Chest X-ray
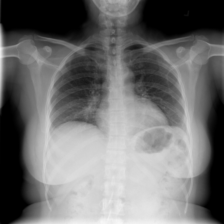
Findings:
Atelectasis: negative
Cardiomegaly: negative
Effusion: negative
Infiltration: positive
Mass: negative
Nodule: negative
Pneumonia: negative
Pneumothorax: negative
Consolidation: negative
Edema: negative
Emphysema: negative
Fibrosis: negative
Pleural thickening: negative
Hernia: negative